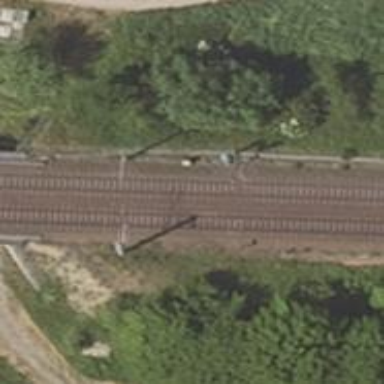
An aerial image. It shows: Railway signal.